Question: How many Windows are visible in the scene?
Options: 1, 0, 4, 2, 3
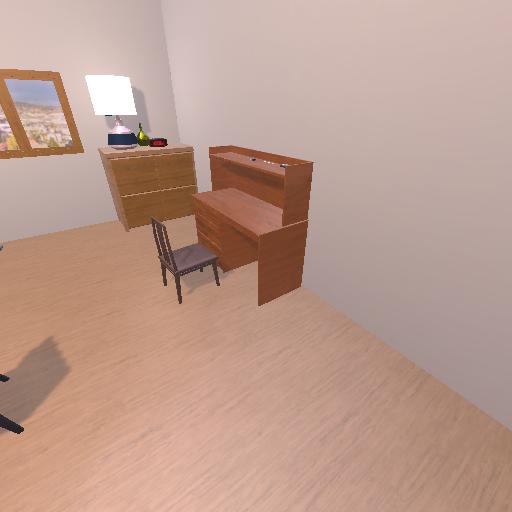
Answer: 1